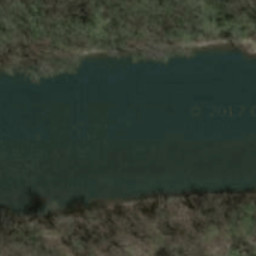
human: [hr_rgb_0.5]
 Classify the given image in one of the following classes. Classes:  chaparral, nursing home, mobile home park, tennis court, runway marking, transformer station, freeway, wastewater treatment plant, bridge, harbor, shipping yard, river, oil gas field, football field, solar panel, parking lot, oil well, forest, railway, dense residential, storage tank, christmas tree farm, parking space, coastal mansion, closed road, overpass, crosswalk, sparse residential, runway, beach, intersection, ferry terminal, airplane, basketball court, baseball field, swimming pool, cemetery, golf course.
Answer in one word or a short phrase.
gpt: river